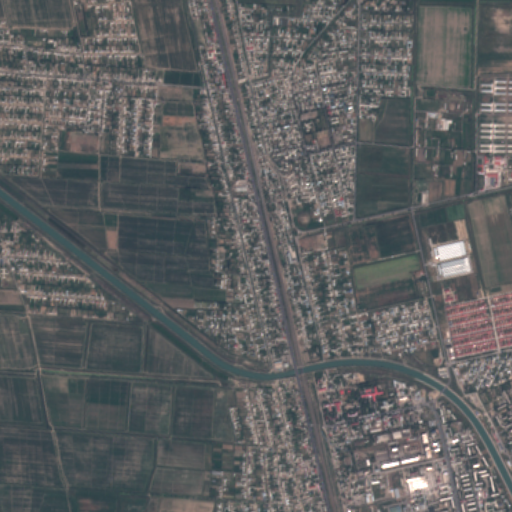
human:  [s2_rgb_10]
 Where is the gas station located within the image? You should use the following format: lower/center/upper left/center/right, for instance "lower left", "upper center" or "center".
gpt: The gas station is located in the lower right of the image.
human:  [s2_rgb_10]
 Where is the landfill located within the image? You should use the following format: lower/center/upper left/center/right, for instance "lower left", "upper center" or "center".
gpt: The landfill is located in the lower right of the image.
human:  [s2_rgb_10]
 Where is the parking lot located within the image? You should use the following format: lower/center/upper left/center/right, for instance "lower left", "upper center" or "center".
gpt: The parking lot is located in the lower right of the image.
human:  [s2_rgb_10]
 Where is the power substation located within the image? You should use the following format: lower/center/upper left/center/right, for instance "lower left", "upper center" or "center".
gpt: The power substation is located in the lower right of the image.
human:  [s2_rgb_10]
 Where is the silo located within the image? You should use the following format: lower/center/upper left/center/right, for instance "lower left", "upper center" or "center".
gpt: The silo is located in the lower right of the image.
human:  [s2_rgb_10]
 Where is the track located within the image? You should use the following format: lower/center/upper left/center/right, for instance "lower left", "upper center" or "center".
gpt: There is no track in the image.